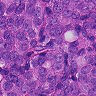
Metastatic tissue present: yes